Aerial crown-view tile of a tropical tree (Barro Colorado Island, Panama), acquired 20250512:
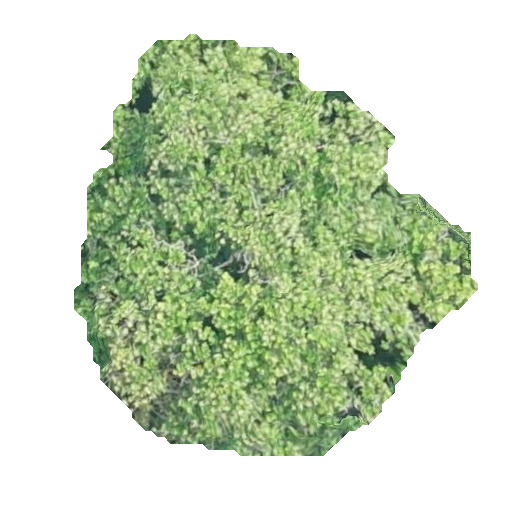
Species: Anacardium excelsum
GBIF accepted scientific name: Anacardium excelsum
Crown area: 172.026 m²